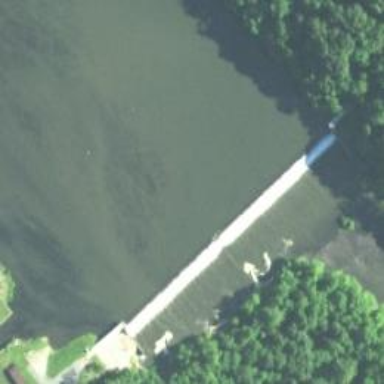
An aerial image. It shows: Dam along waterway.